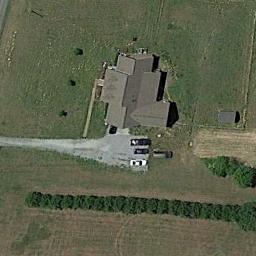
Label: sparse_residential